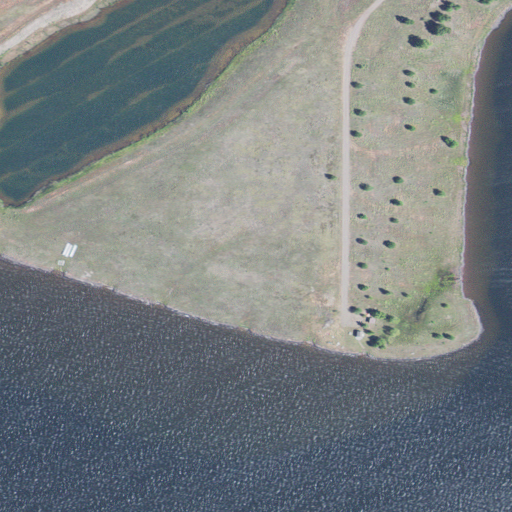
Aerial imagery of cape in Michigan named Grosse Point containing barren land and open water